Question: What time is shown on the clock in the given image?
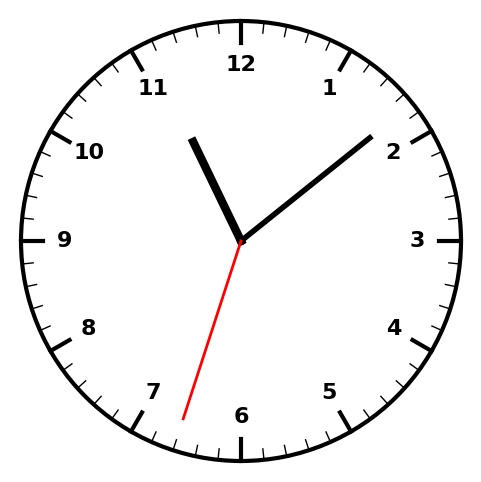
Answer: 11:08:33